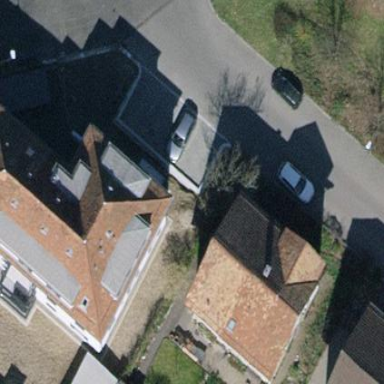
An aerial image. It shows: Gabled roof apartments building.